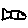
Label: fish